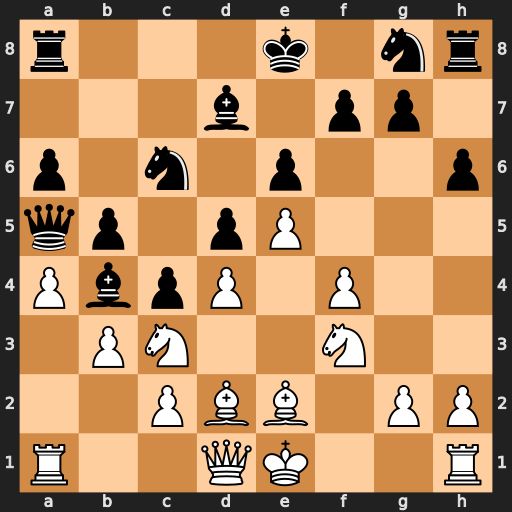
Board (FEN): r3k1nr/3b1pp1/p1n1p2p/qp1pP3/PbpP1P2/1PN2N2/2PBB1PP/R2QK2R
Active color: w
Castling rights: KQkq
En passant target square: -
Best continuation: axb5